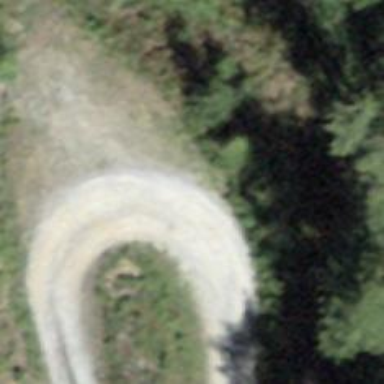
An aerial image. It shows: Gravel track with track type of grade3.